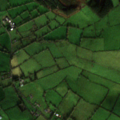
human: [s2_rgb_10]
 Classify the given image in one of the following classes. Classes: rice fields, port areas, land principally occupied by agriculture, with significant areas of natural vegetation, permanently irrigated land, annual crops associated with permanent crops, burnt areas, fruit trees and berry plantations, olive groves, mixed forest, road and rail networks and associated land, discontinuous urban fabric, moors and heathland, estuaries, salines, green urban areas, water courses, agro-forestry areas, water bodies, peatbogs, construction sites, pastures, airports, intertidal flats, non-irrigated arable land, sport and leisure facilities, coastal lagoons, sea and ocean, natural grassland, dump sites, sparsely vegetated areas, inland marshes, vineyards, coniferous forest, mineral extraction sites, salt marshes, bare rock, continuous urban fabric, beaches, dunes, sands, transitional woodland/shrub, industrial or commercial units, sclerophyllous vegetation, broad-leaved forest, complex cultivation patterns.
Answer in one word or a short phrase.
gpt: pastures, coniferous forest